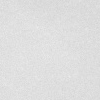
Atmospheric dust classification: dusty